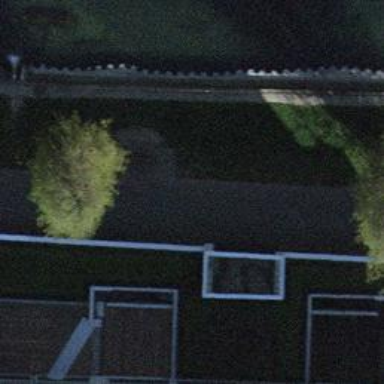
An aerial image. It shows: Bicycle parking area.